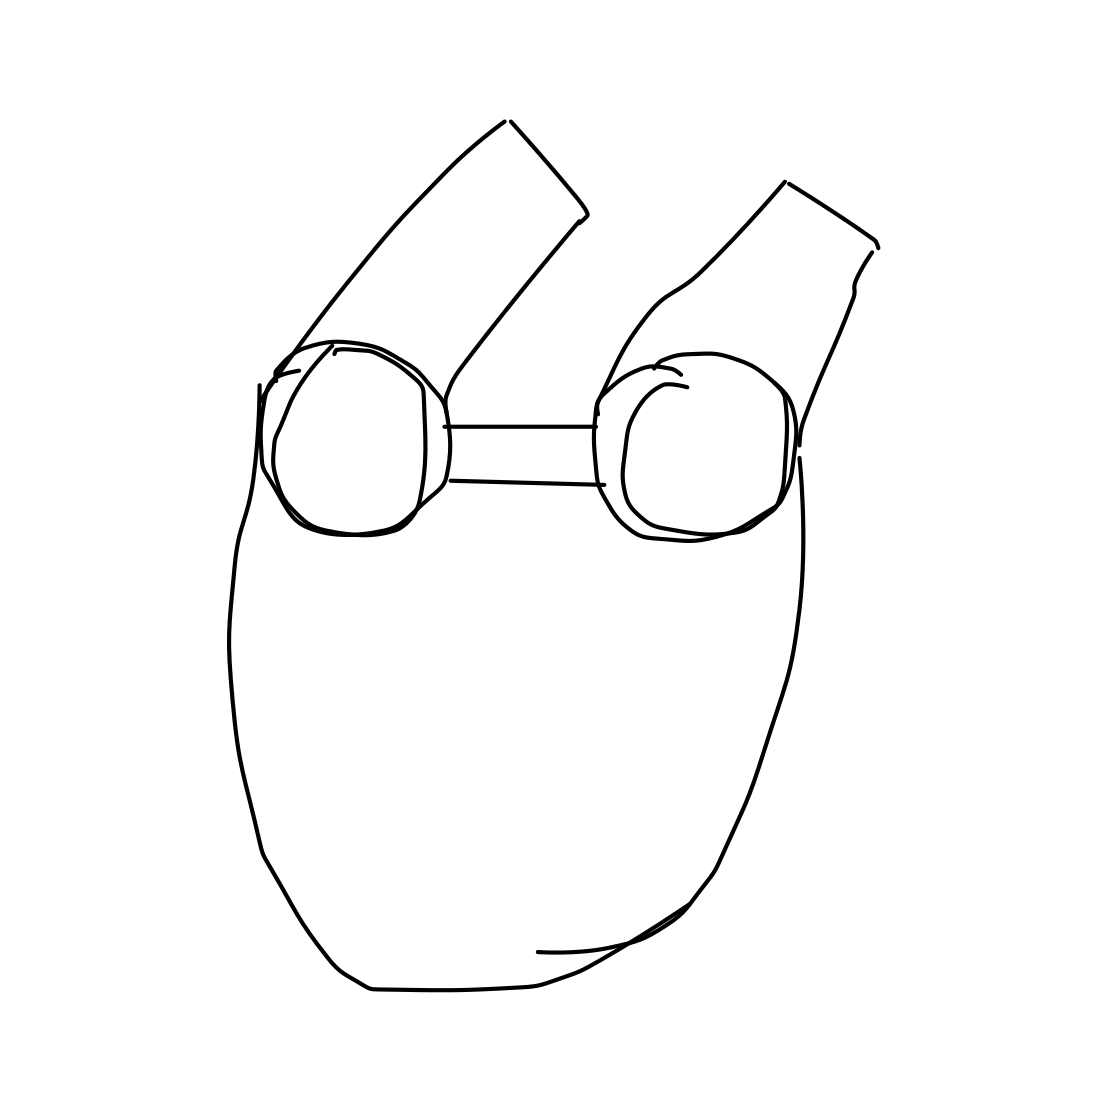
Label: binoculars